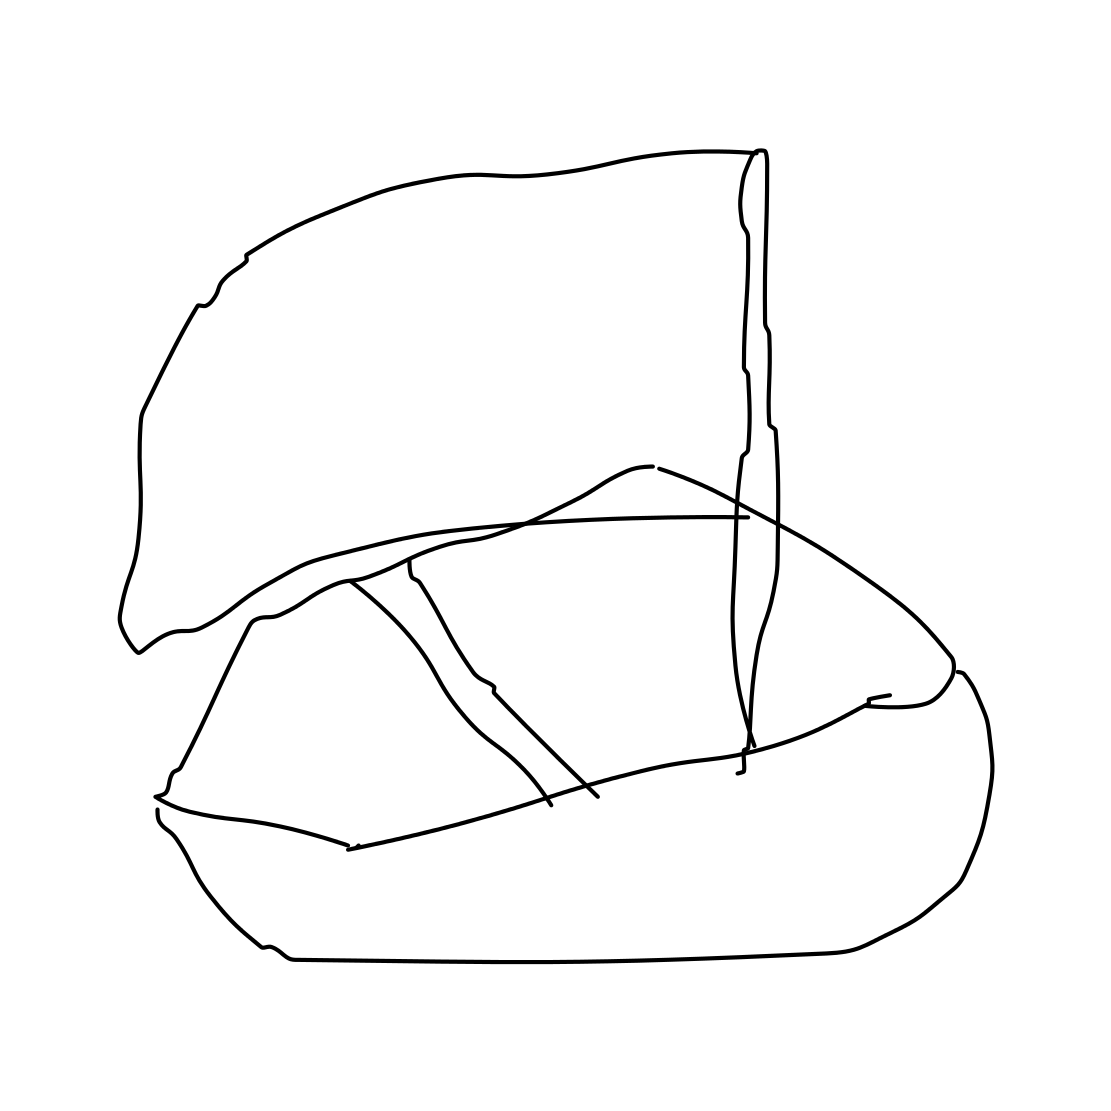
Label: sailboat